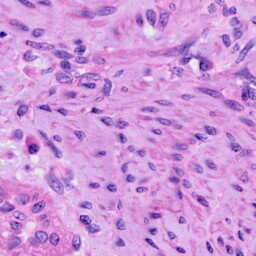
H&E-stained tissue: Cervix